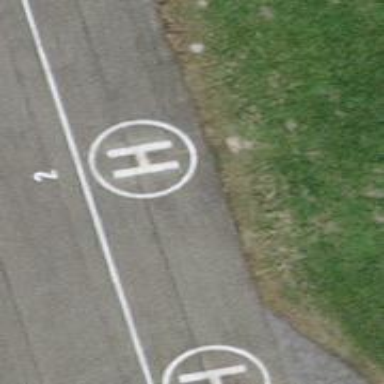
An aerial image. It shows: Image showing helipad at airport.